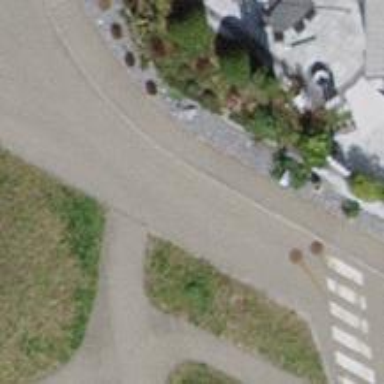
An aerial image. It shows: Residential road with opposite cycleway.